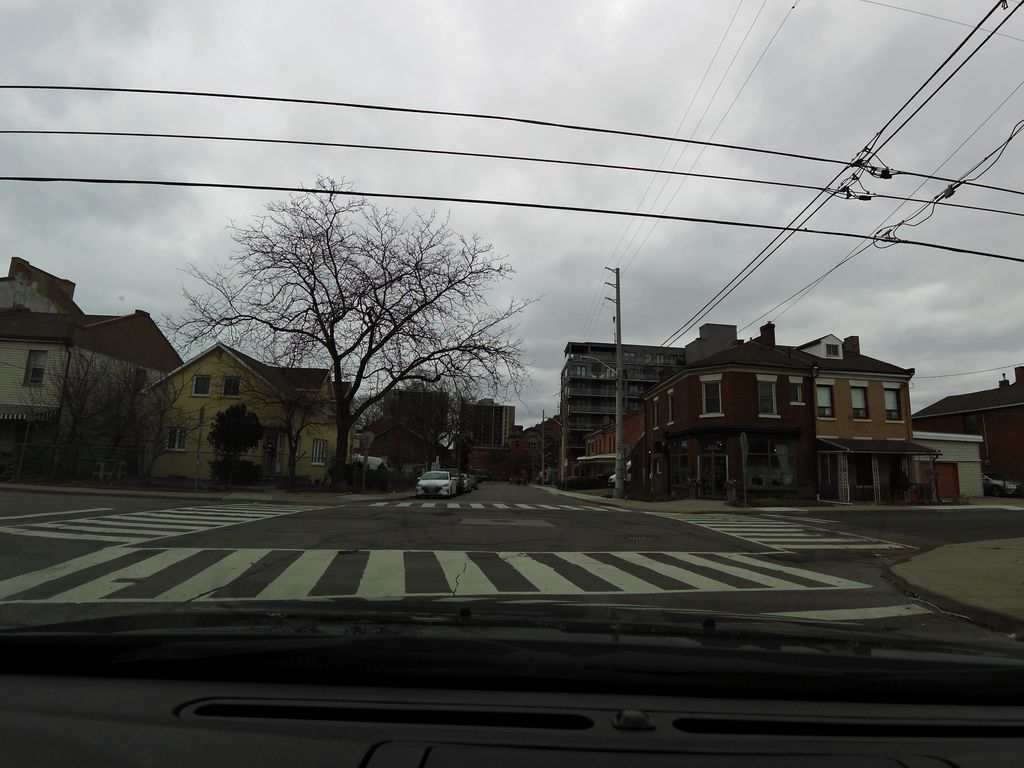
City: hamilton